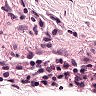
Metastatic tissue present: no